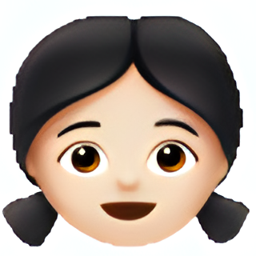
Name: girl
Emoji: 👧🏻
Group: People & Body
Sub-group: person